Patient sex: M
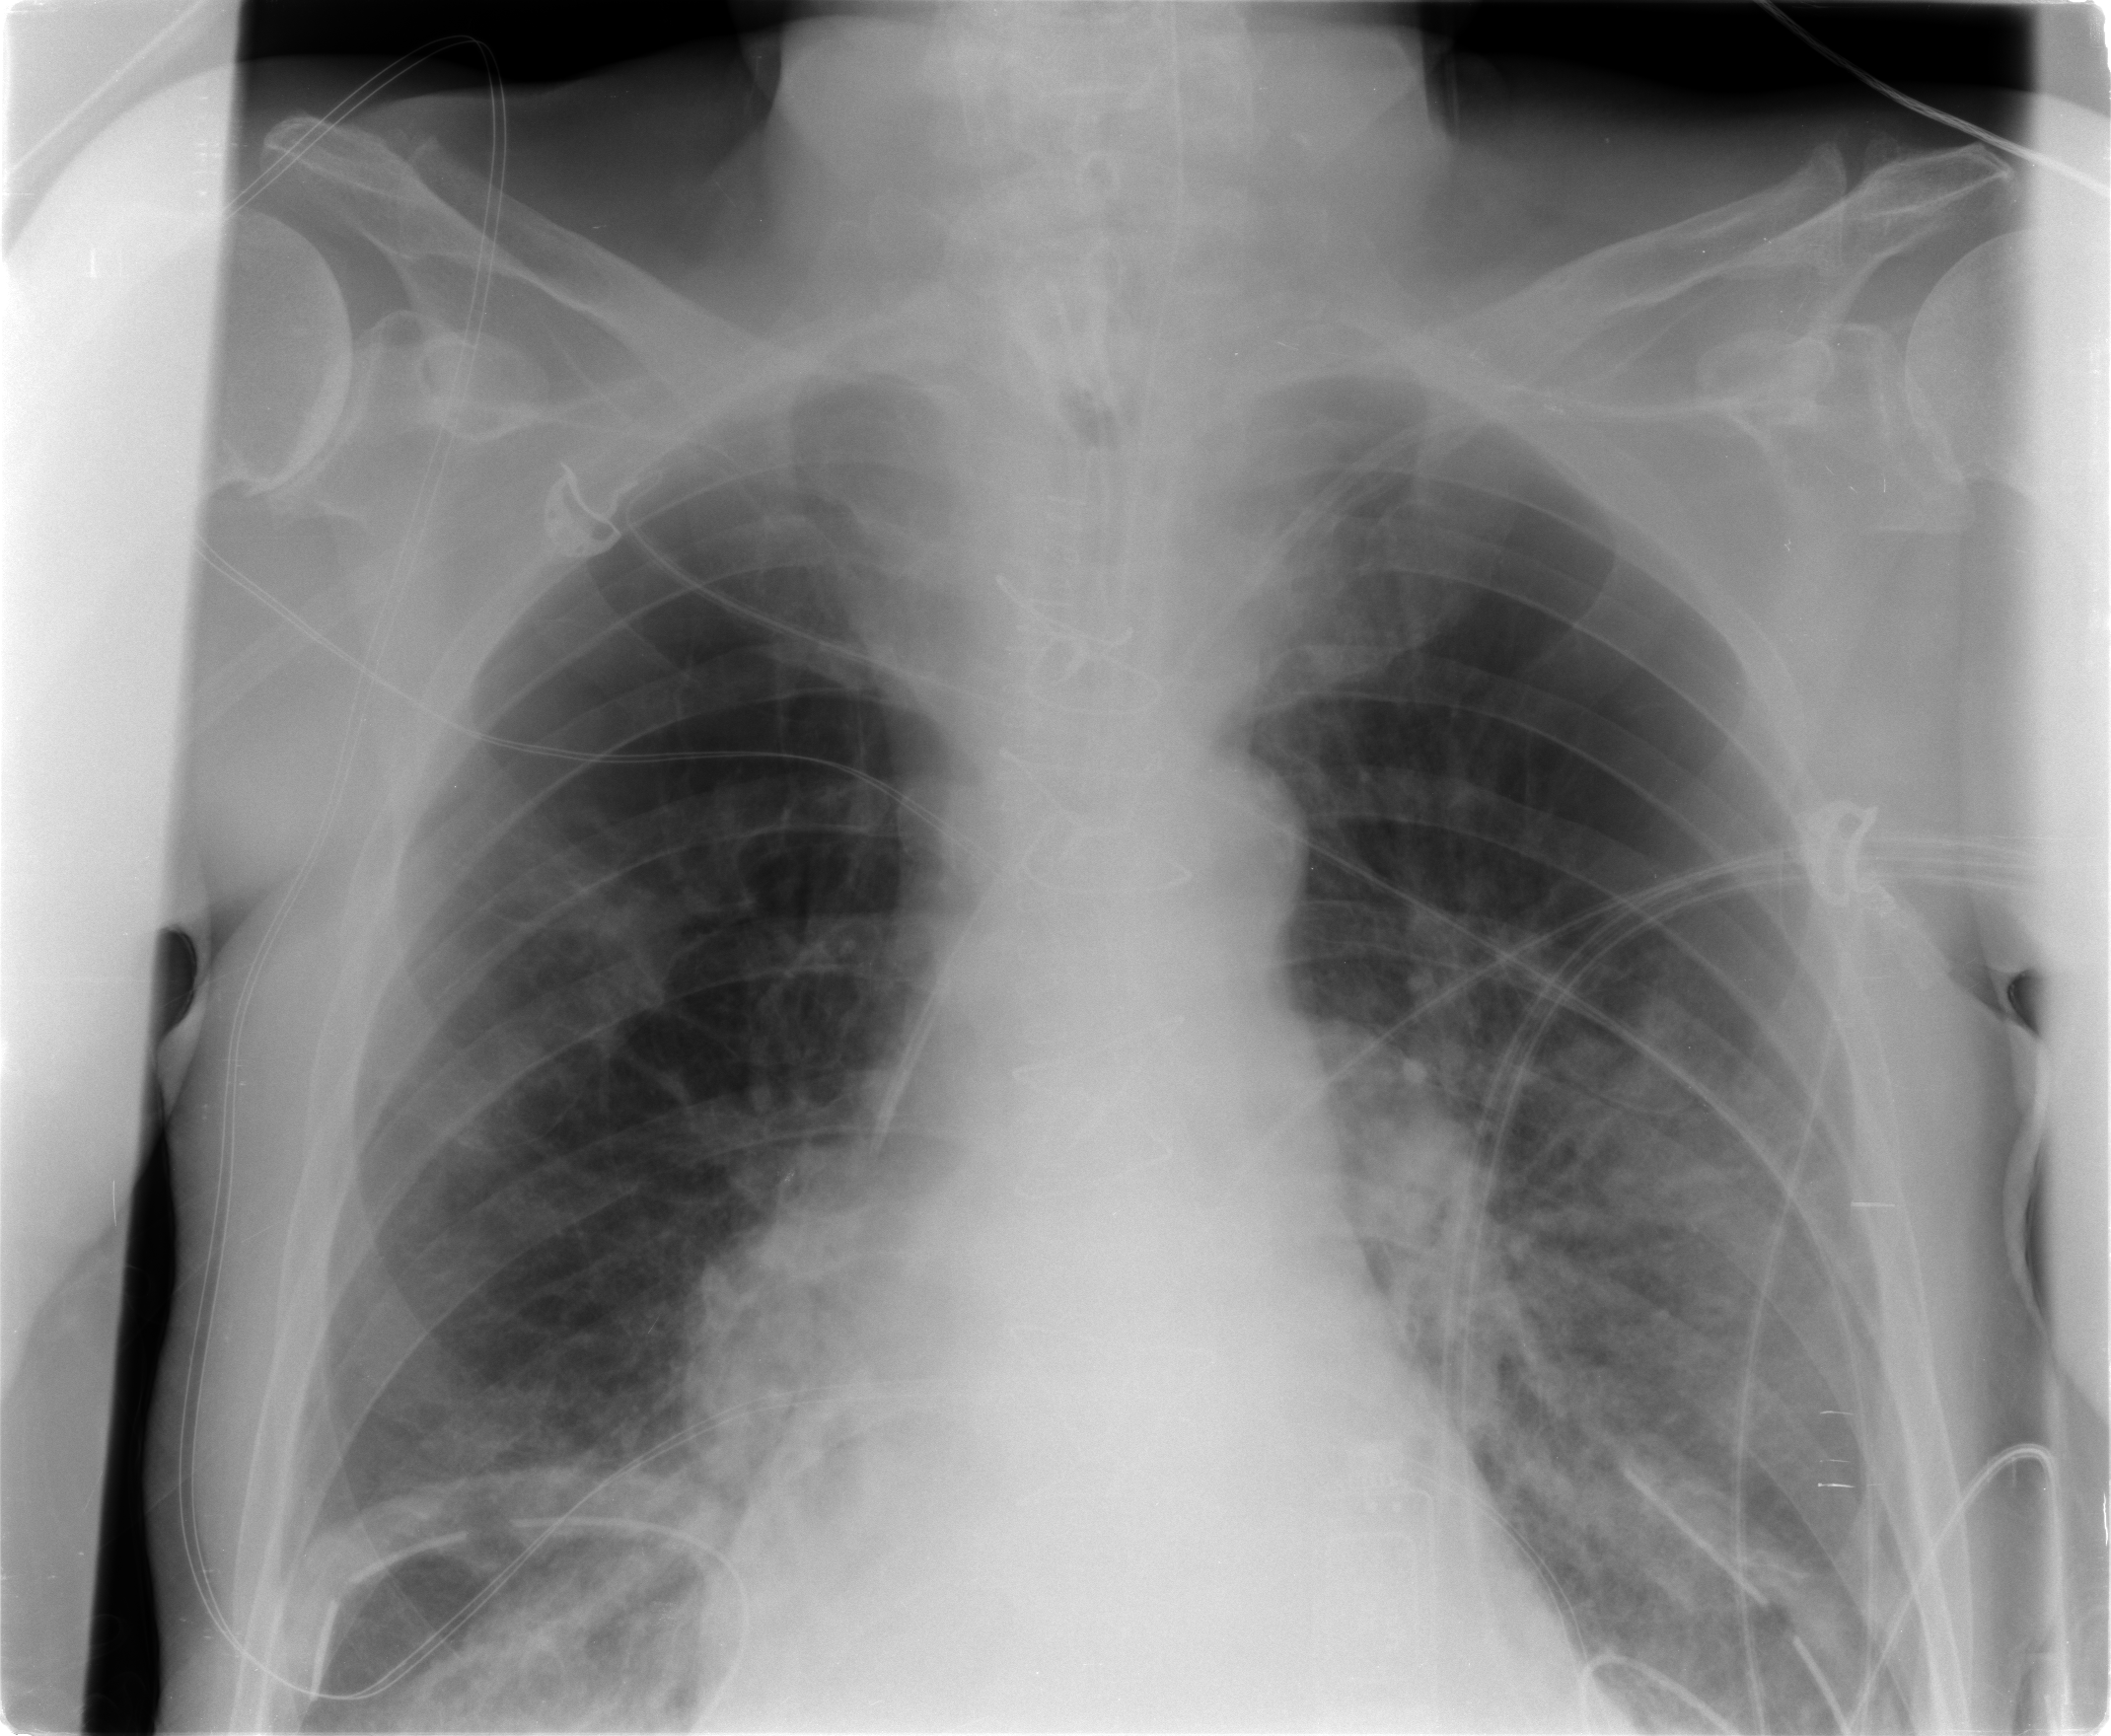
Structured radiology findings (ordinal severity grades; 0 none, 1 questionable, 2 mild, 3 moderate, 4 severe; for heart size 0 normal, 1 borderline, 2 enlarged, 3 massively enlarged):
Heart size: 0
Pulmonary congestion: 2
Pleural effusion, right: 0
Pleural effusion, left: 0
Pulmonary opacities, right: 0
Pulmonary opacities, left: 2
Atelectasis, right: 2
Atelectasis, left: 2